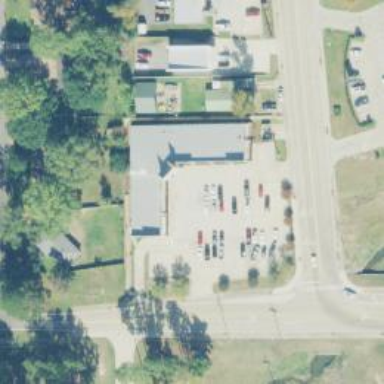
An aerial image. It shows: Commercial building.